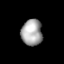
Tissue: lung
Cell type: Endothelial cells
Senescence score: 0.5704
Nuclear area (px): 539
Mean DAPI intensity: 165.134